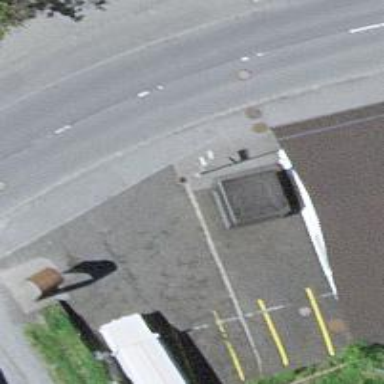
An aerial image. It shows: Bus stop with sheltered platform for public transport.